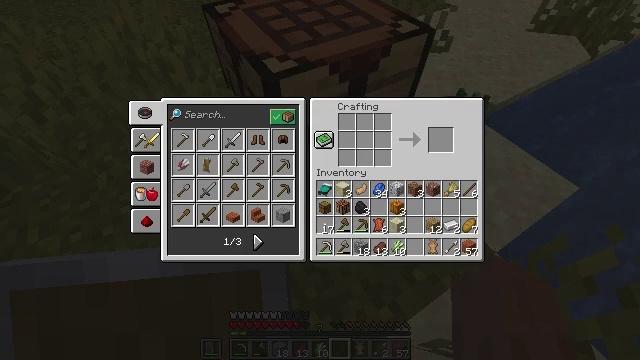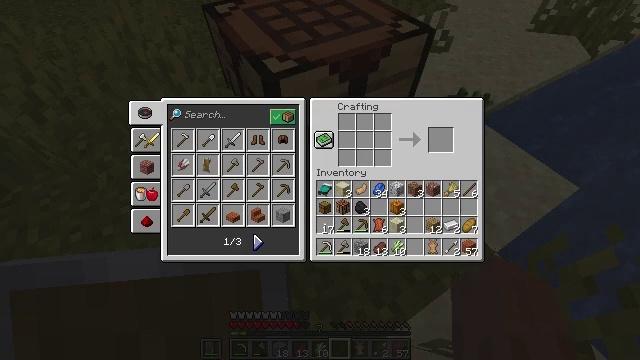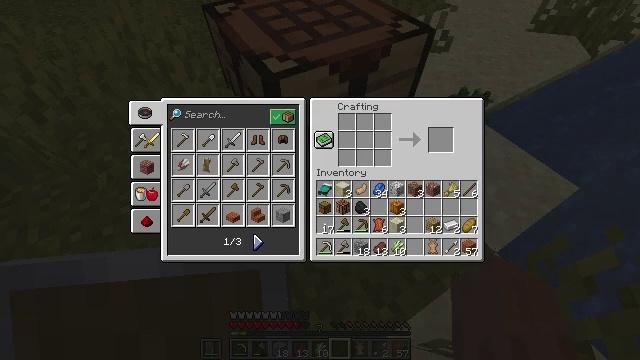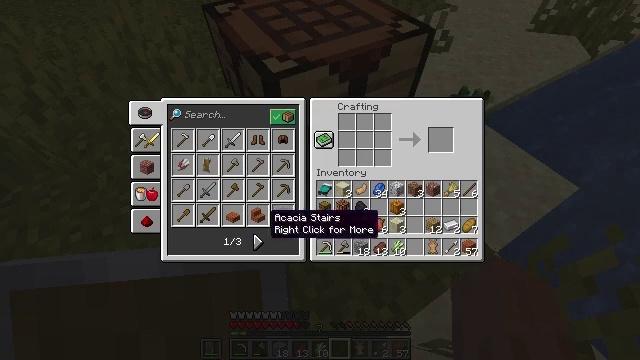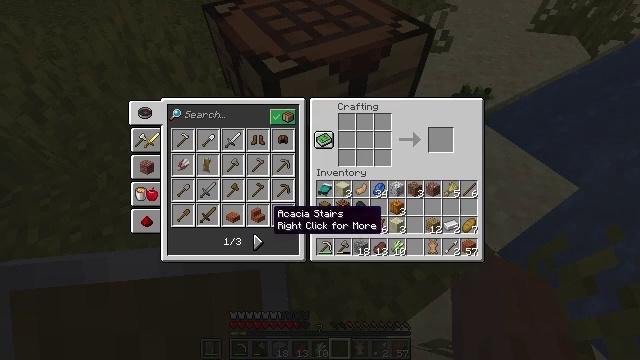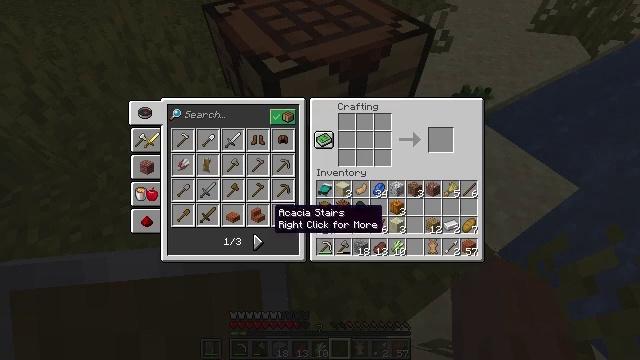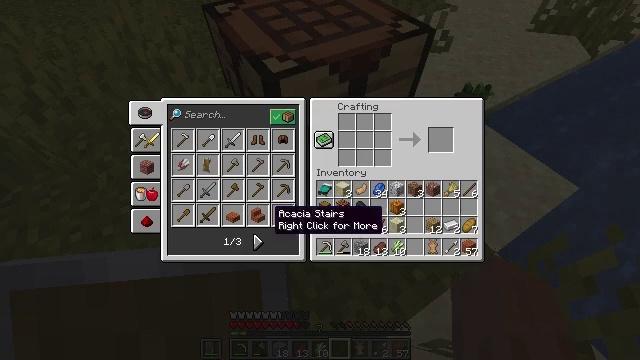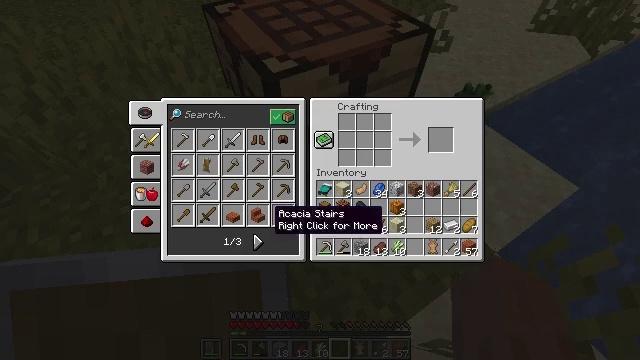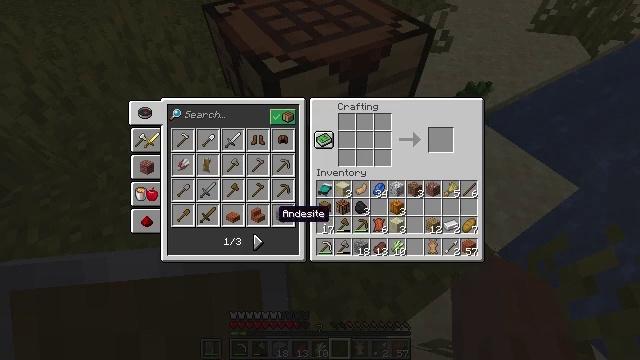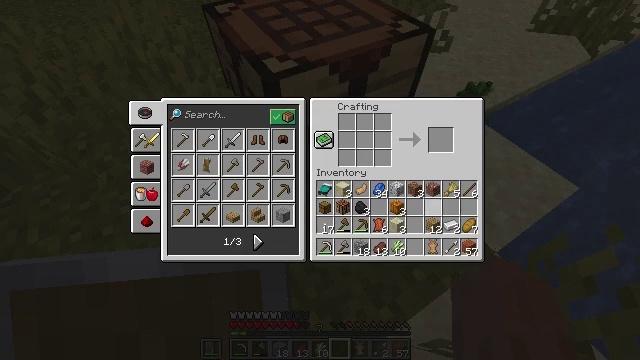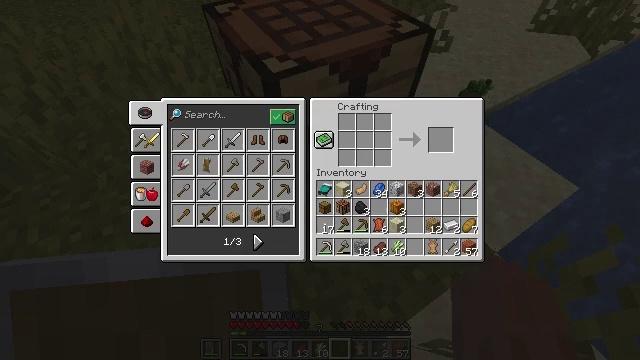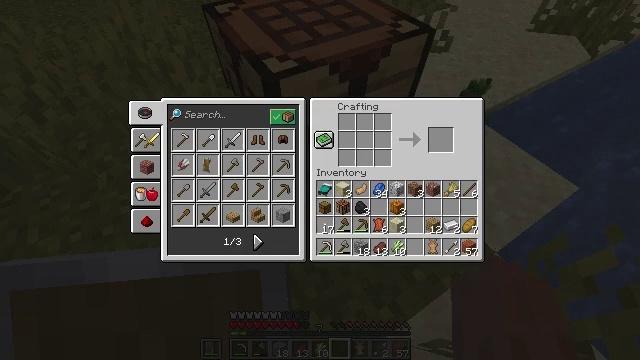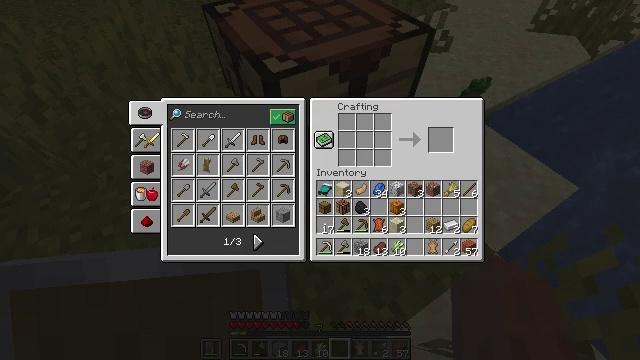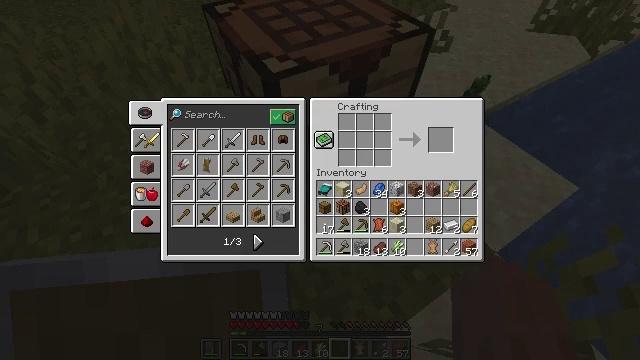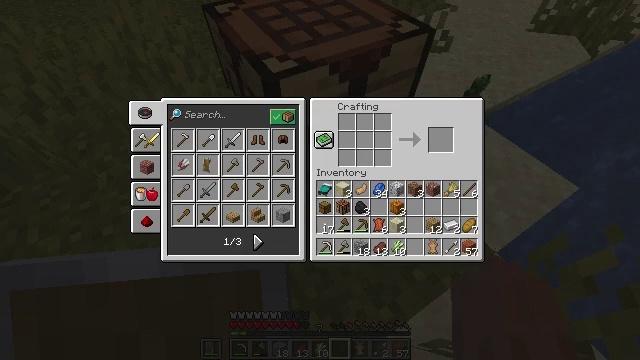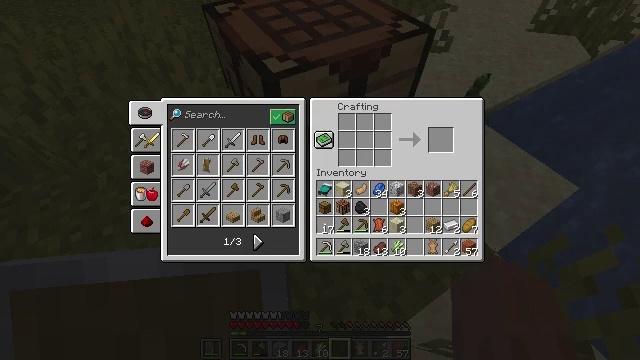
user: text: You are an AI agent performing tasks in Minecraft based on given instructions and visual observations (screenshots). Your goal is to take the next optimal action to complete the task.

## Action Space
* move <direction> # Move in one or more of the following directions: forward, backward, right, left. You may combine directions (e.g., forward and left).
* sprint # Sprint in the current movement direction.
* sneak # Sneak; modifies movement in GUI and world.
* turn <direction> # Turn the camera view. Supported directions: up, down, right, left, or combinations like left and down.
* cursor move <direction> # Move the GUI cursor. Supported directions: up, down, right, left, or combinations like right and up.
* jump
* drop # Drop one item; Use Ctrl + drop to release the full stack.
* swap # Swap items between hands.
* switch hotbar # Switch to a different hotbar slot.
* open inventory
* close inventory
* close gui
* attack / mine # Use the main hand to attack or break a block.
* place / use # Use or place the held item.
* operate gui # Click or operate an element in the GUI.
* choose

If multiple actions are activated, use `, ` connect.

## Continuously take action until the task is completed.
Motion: motion action
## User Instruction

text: Remove a sunflower from the inventory.
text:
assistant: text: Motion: no_op
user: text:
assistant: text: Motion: no_op
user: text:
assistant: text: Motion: cursor move up
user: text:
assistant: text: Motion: no_op
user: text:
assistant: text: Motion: no_op
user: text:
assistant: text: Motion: no_op
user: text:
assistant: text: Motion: no_op
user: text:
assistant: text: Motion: no_op
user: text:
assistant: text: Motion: cursor move right and up
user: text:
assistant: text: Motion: cursor move right and up
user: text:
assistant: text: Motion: cursor move right
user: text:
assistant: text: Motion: cursor move right
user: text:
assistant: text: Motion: cursor move right
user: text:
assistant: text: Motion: move forward, cursor move up
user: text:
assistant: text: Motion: move forward, cursor move up
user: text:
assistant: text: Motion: move forward
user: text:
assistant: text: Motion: no_op
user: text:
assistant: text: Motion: no_op
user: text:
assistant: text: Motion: no_op
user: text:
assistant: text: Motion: close gui
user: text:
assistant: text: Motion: open inventory
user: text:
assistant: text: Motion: no_op
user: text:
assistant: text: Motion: no_op
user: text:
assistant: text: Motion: no_op
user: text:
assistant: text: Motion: move forward, turn right and up
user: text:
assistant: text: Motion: move forward, turn right and up
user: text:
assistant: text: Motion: move forward, turn right and up
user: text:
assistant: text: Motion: move forward, turn right
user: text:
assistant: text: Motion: move forward
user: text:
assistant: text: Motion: move forward